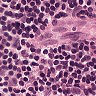
Metastatic tissue present: yes